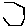
Label: hexagon